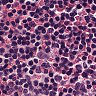
Metastatic tissue present: no